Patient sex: F
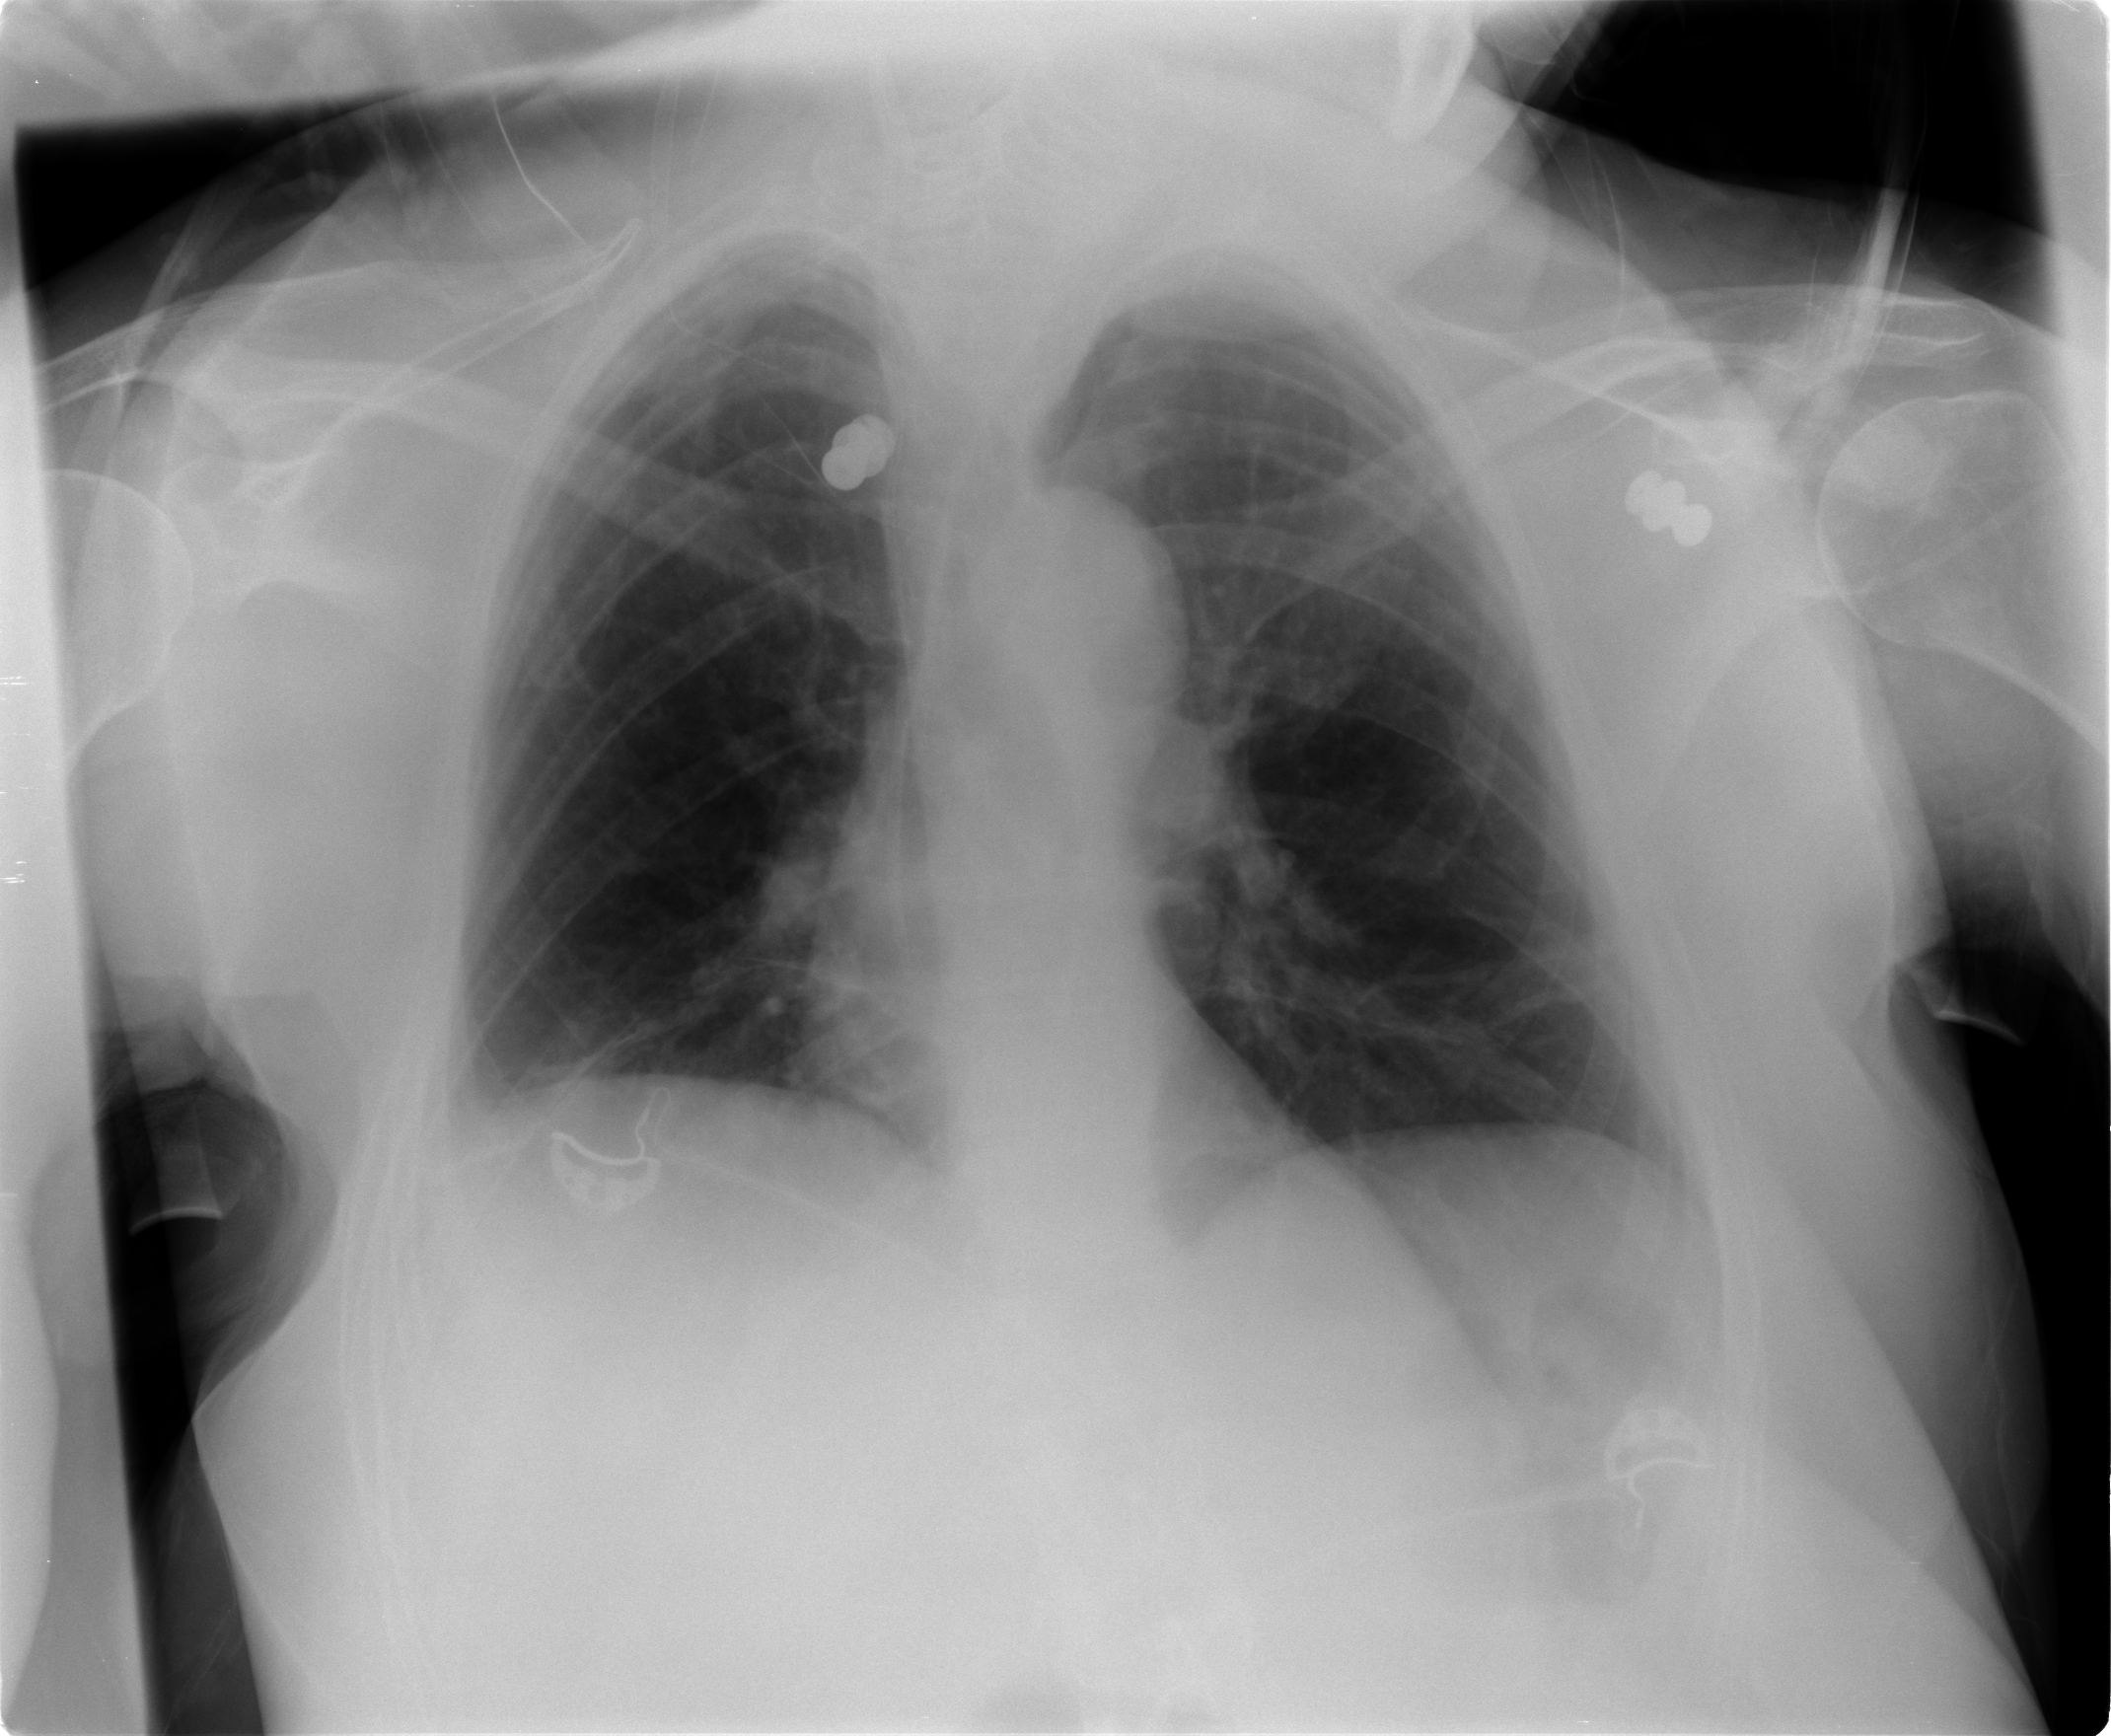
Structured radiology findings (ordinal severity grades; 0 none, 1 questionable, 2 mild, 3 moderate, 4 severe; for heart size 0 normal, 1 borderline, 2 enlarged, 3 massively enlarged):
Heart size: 0
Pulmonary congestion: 0
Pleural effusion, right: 2
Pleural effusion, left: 0
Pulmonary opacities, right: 0
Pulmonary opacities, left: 0
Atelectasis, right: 0
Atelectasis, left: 0